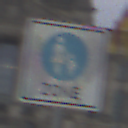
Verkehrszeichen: BeginnFussgaengerzone
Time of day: Midday
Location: Outdoor (Suburban)
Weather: Overcast
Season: NotSpecified
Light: Natural